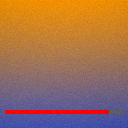
Screen state: on